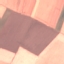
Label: AnnualCrop